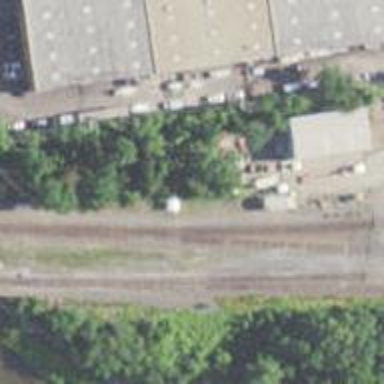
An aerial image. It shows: Site related to the railway.